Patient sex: F
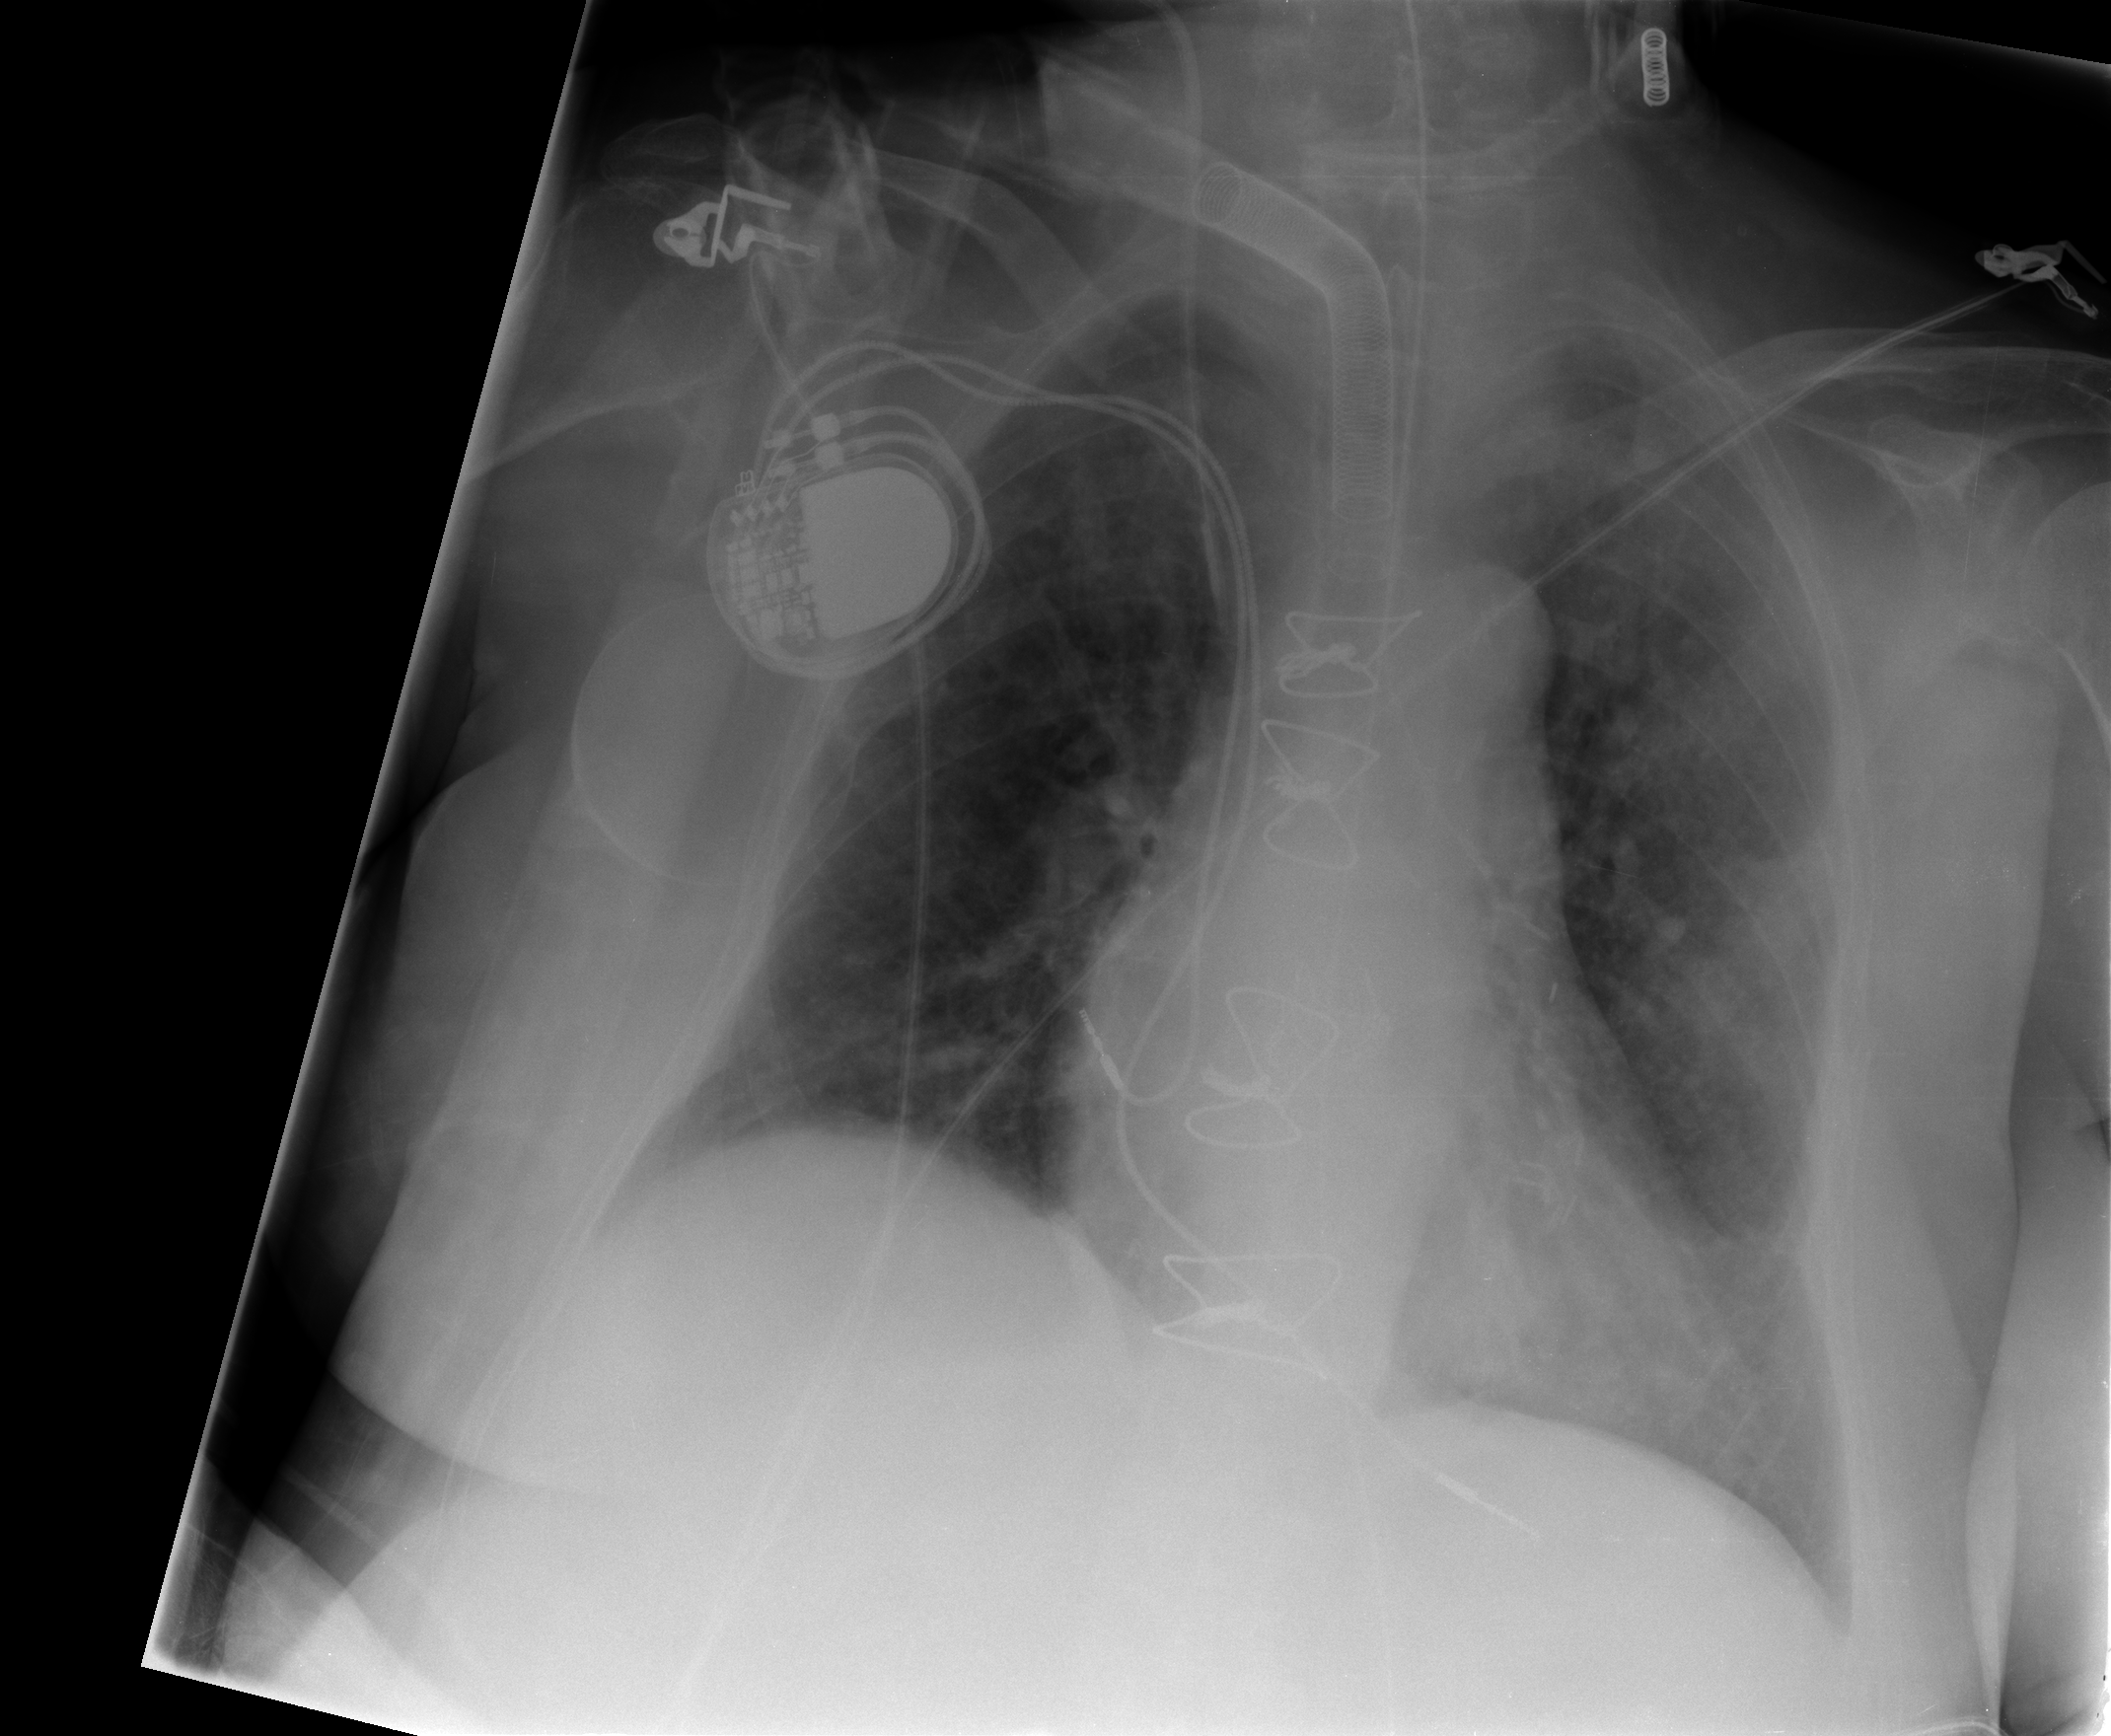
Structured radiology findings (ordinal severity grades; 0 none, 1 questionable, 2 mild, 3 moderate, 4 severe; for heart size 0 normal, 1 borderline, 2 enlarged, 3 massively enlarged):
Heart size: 0
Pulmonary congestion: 0
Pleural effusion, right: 0
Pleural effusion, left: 2
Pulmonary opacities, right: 0
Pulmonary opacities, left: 0
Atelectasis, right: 0
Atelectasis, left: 0